Question: I have a form with a mixture of editable and read-only fields which I want to style using Bootstrap. The editable fields are aligned correctly, but the read-only fields are not, as shown in this screenshot:

The HTML I'm using is:
'''
<form class="form-horizontal">
<div class="control-group">
<label class="control-label">Name</label>
<div class="controls">
John Smith
</div>
</div>
<div class="control-group">
<label class="control-label" for="date_of_birth">Date of Birth</label>
<div class="controls">
<input name="date_of_birth" id="date_of_birth" size="16" type="text" value="" />
<span class="help-inline">dd/mm/yyyy</span>
</div>
</div>
</form>
'''
I don't want to show a read-only input for the fields which can't be edited, as users get confused/frustrated when they can't click in the box, and these are fields which can never be edited so it doesn't really make sense to show them as disabled/read-only. I just want the text to be displayed and aligned correctly with the label. Is there a way I can do this, either by using something in Bootstrap or overriding the default styles?
My question is similar to <URL>, and as Bootstrap has had multiple releases in the past 7 months I thought it would be worth asking again in case anything had changed.
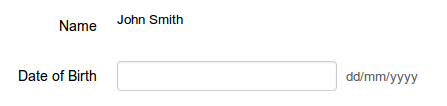
Answer: Create your own style and apply it as below -
'''
.controls.readonly
{
padding-top: 5px;
}
<div class="control-group">
<label class="control-label">Name</label>
<div class="controls readonly">
John Smith
</div>
</div>
'''
Bootstrap doesn't cover every eventuality and you will need to make your own styles.